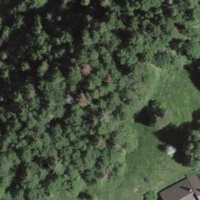
EUNIS habitat code: 44
Species observed at this site:
Campanula glomerata
Gymnadenia conopsea